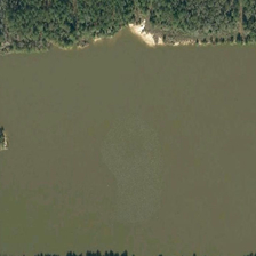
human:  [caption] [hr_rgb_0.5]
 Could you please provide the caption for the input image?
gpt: a pond is surrounded by trees.

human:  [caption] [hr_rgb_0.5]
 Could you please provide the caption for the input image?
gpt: The green is gray green wood.

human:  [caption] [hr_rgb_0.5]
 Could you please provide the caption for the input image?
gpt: Green is green water.

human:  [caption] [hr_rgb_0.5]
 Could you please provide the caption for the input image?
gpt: The water is green grey trees are green.

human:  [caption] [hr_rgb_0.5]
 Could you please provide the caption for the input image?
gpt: The pond is surrounded by trees.